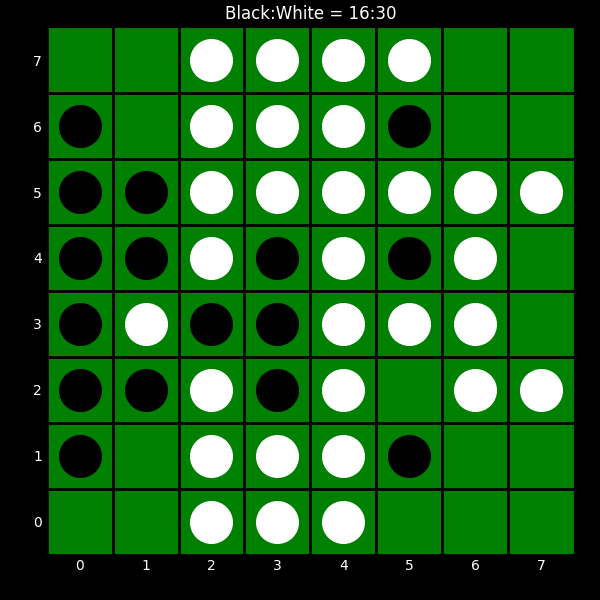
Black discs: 16
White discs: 30